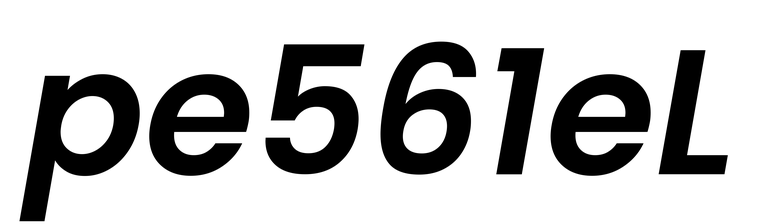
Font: Poppins-SemiBoldItalic